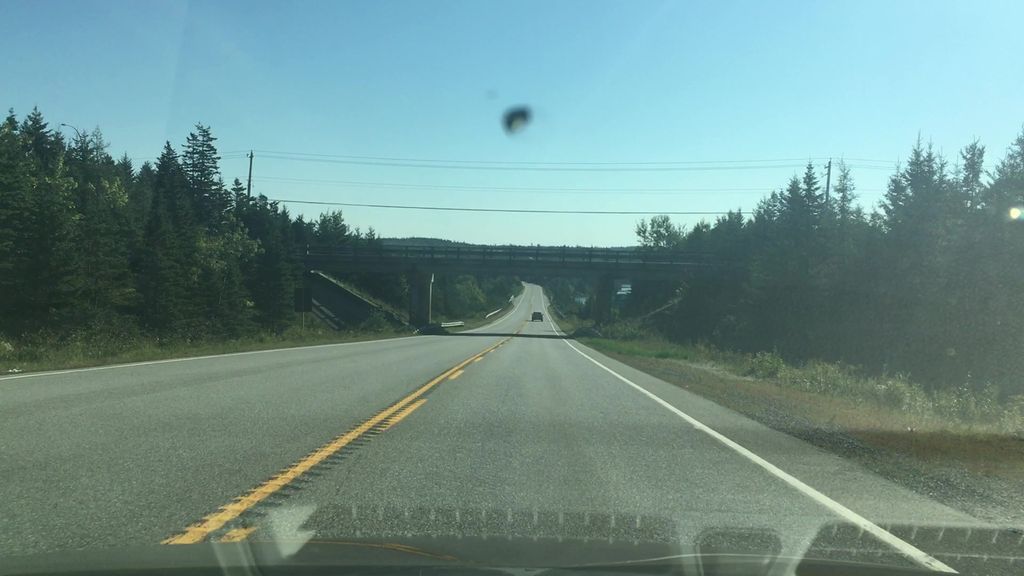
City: halifax